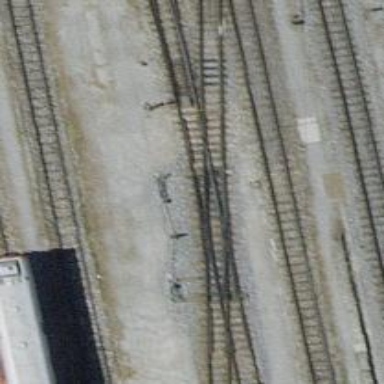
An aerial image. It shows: Railway switch.